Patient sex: F
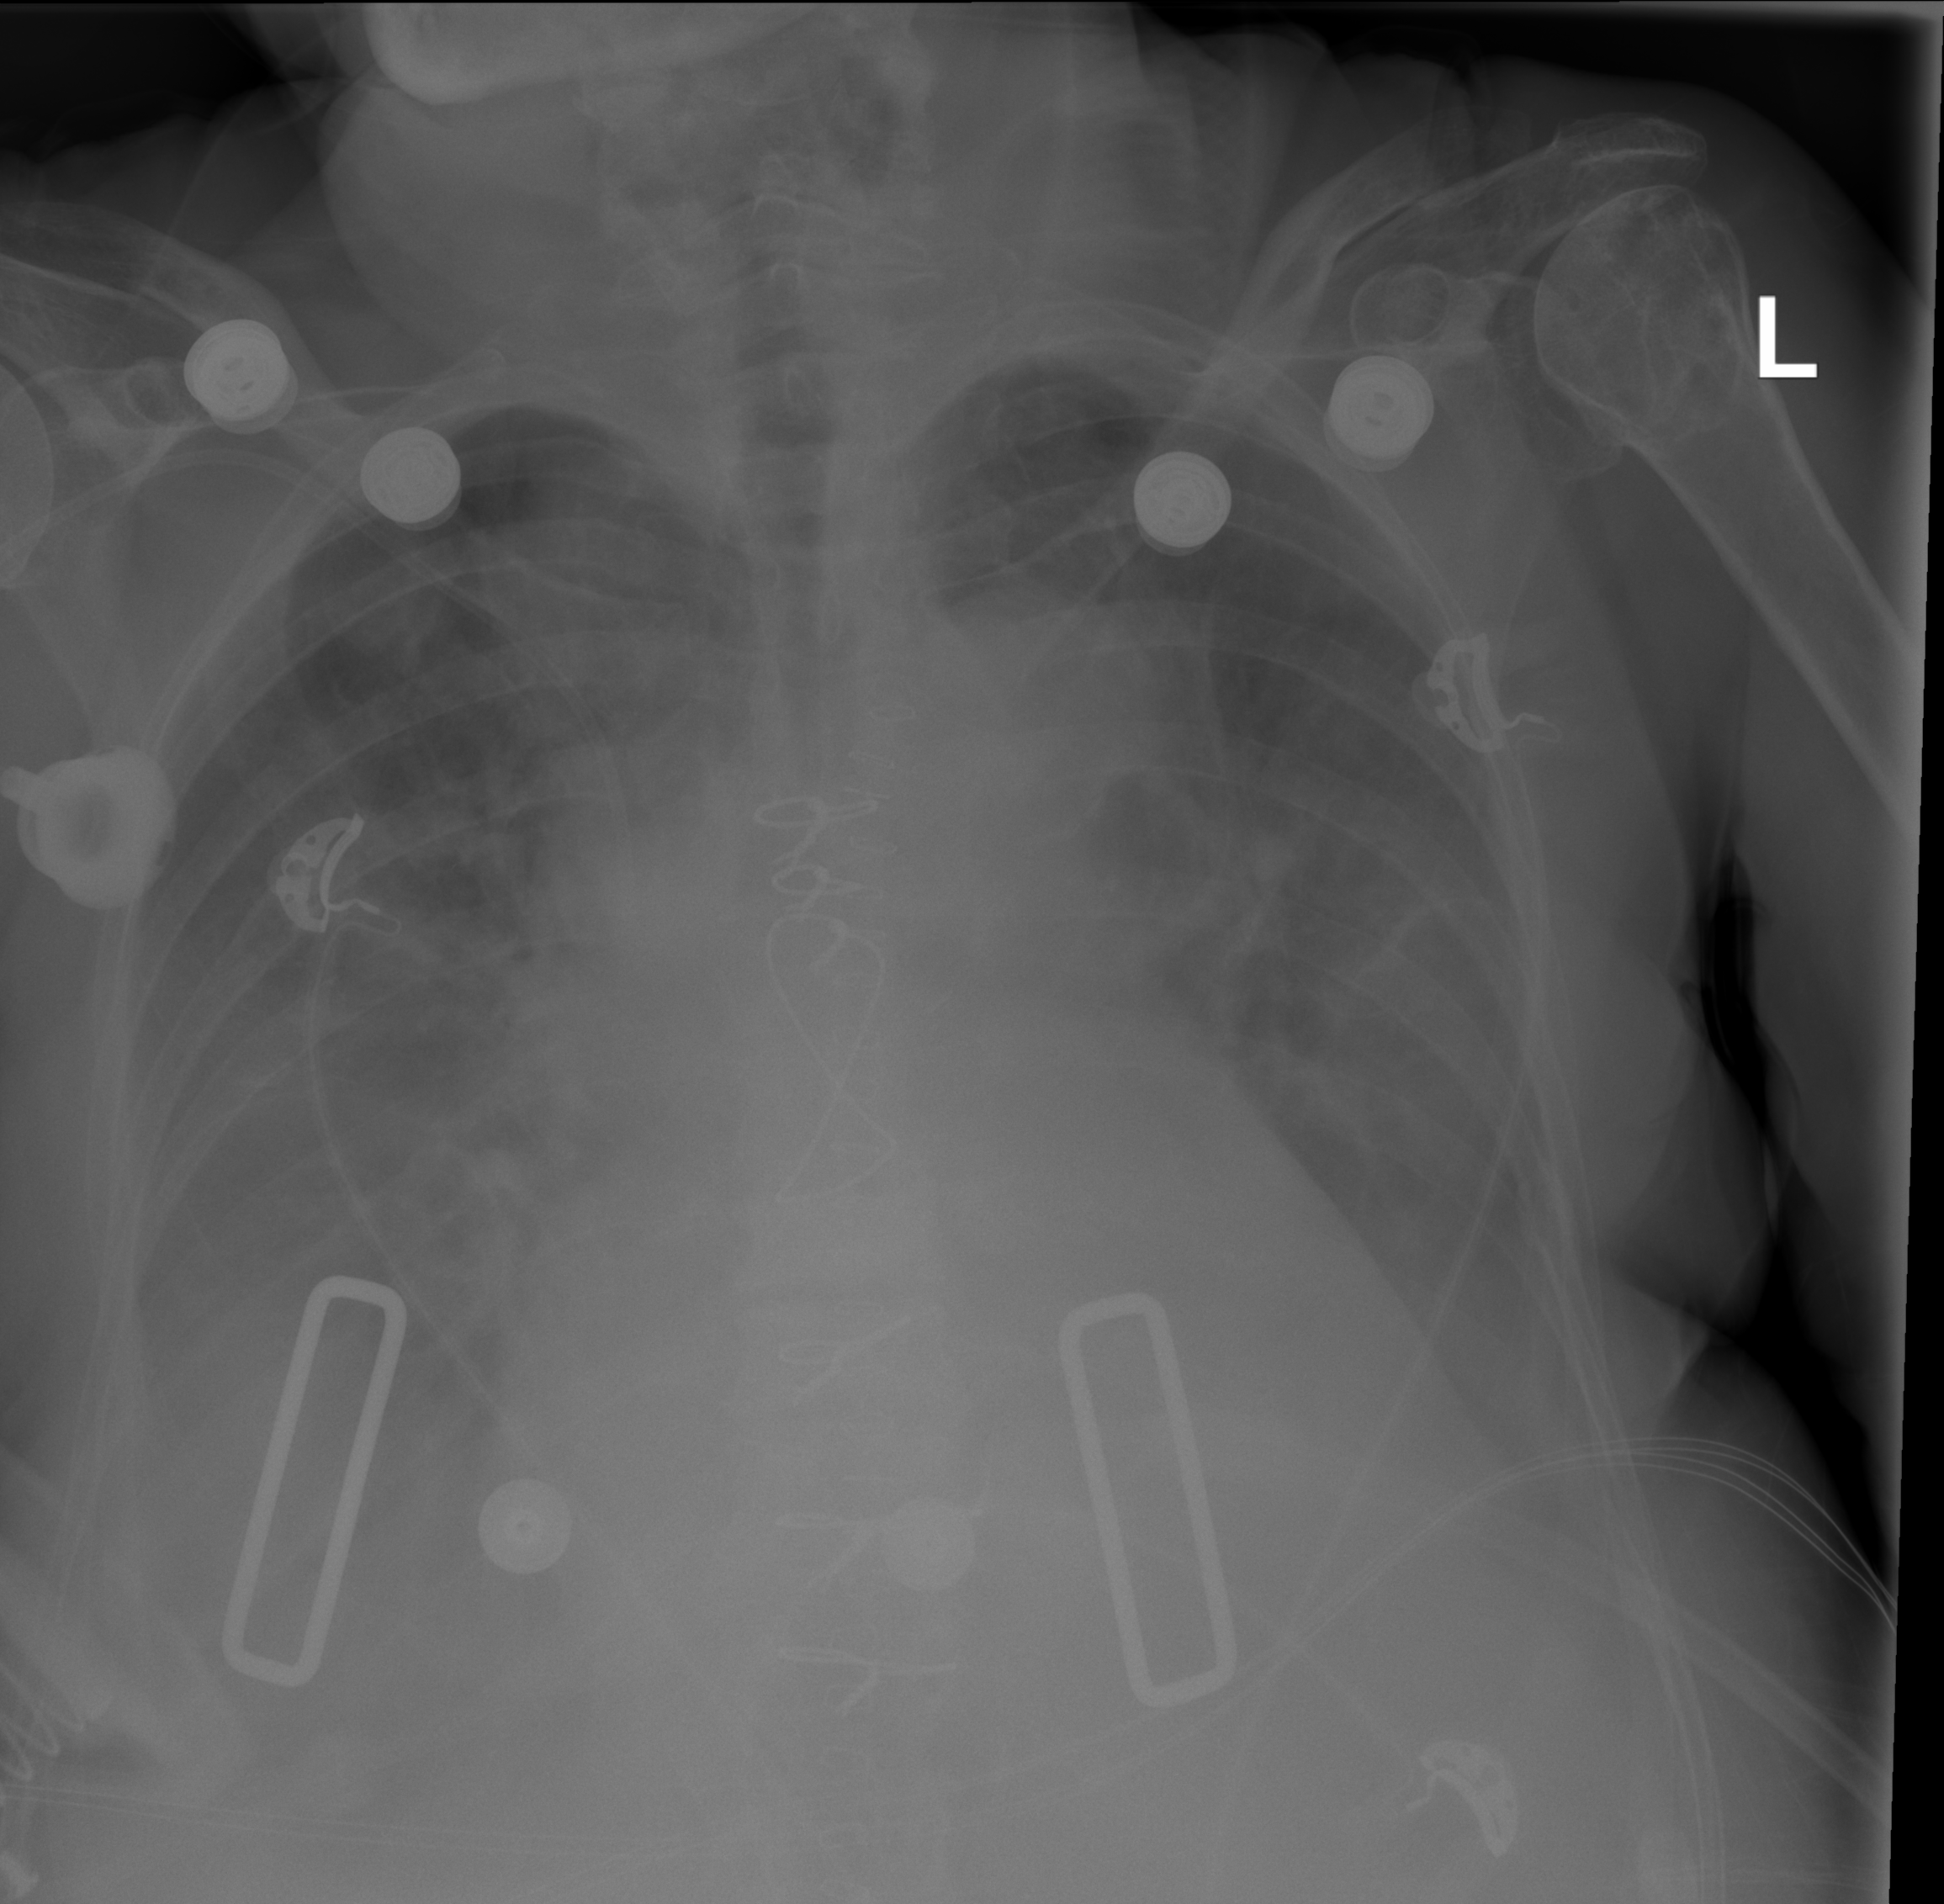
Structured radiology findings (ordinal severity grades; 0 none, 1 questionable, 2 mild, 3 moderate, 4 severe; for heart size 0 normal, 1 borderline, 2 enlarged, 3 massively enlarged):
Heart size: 3
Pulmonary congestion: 2
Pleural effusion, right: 2
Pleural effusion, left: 2
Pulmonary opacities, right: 2
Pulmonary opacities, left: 2
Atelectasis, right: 2
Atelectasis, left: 2